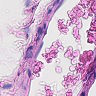
Metastatic tissue present: no